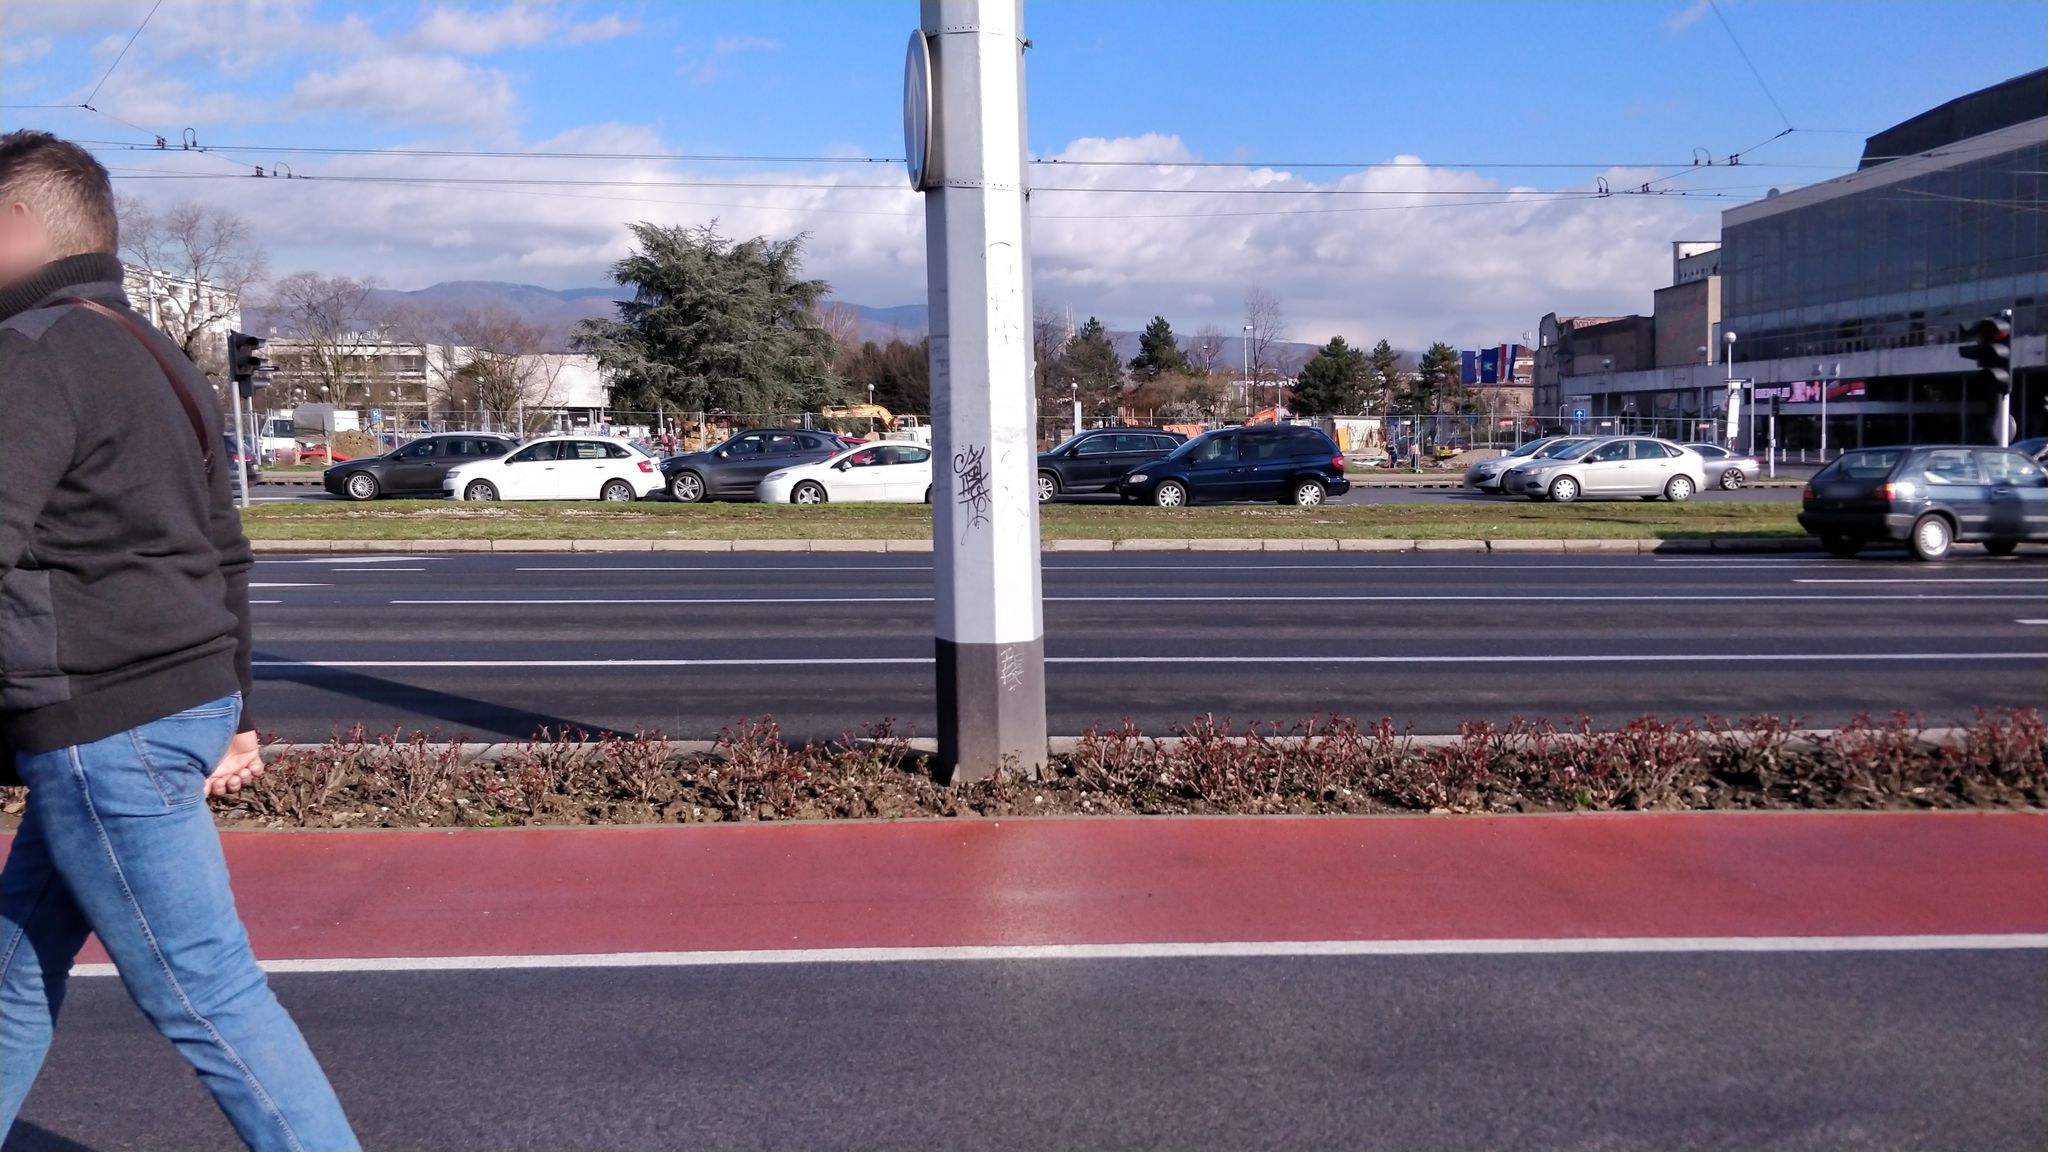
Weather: clear
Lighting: day
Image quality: good
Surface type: walking surface
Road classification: secondary_link
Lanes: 1
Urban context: urban centre
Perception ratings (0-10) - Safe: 2.59, Lively: 5.57, Beautiful: 5.62, Boring: 4.03, Depressing: 2.88, Wealthy: 4.41